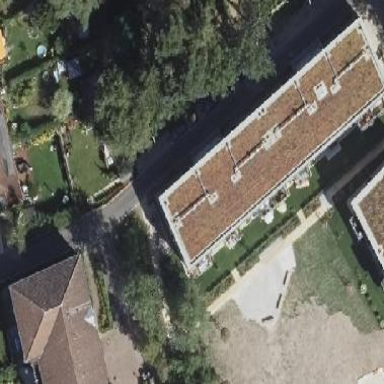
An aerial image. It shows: Flat-roofed residential building.